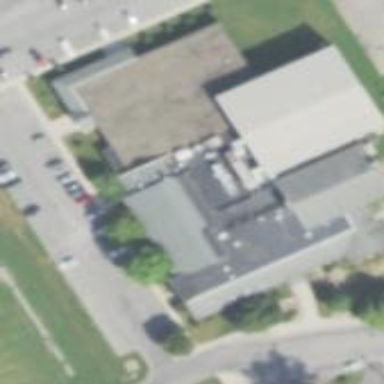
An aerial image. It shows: Sports centre building.